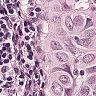
Metastatic tissue present: yes